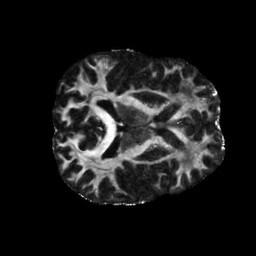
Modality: FA
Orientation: axial
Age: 27
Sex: male
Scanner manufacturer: siemens
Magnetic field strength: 6.98 T
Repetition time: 7.08 s
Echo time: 0.0756 s